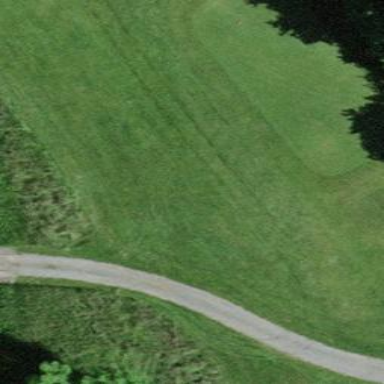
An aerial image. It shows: Grass area designated as golf tee.